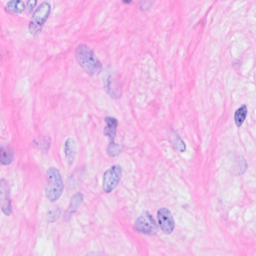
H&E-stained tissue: Breast